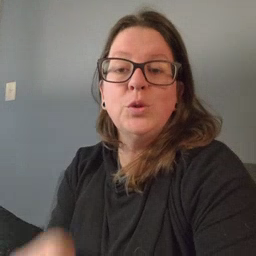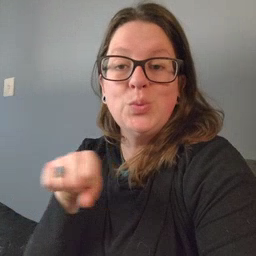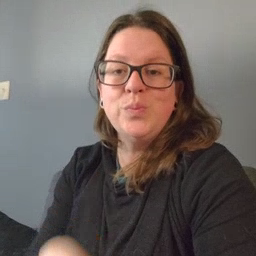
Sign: shoe